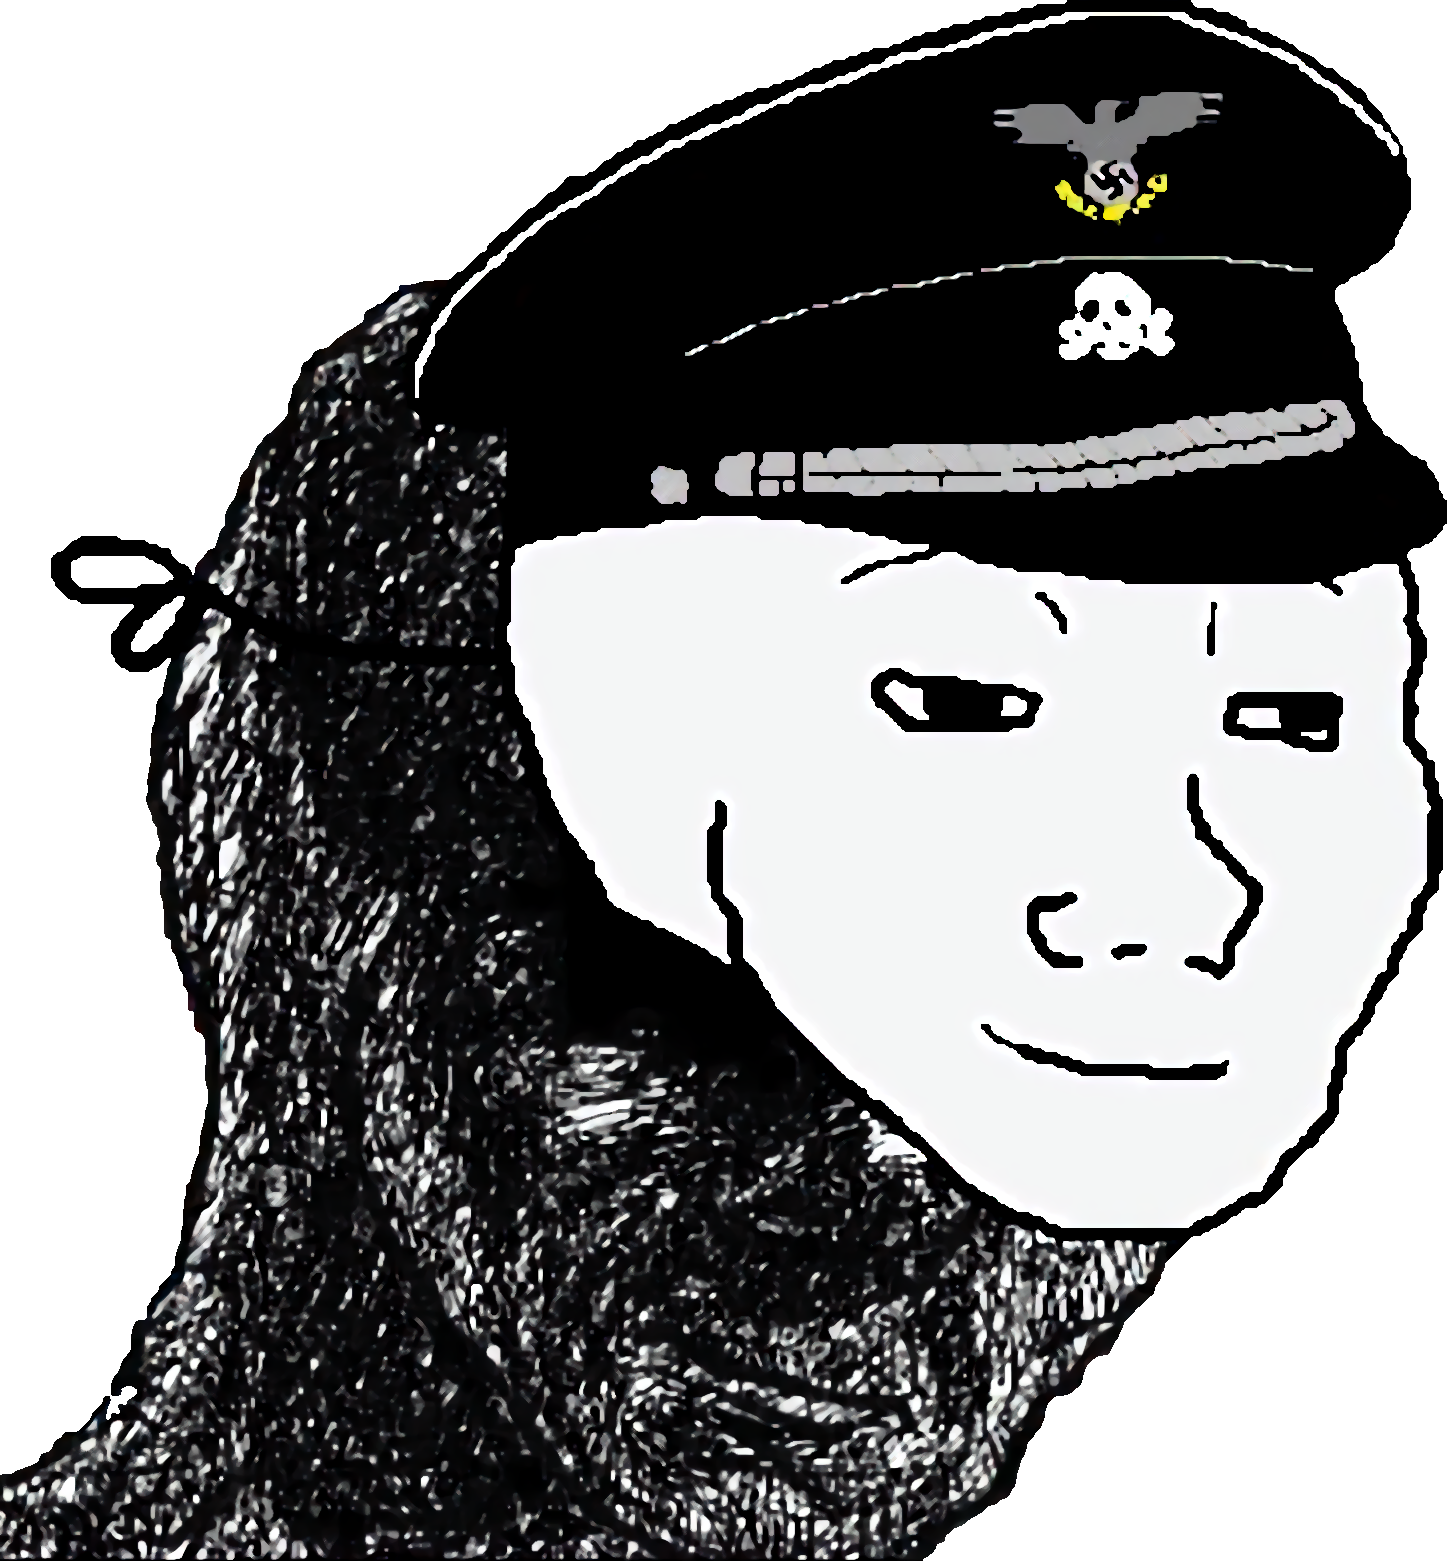
Label: 5_Withered_Wojak